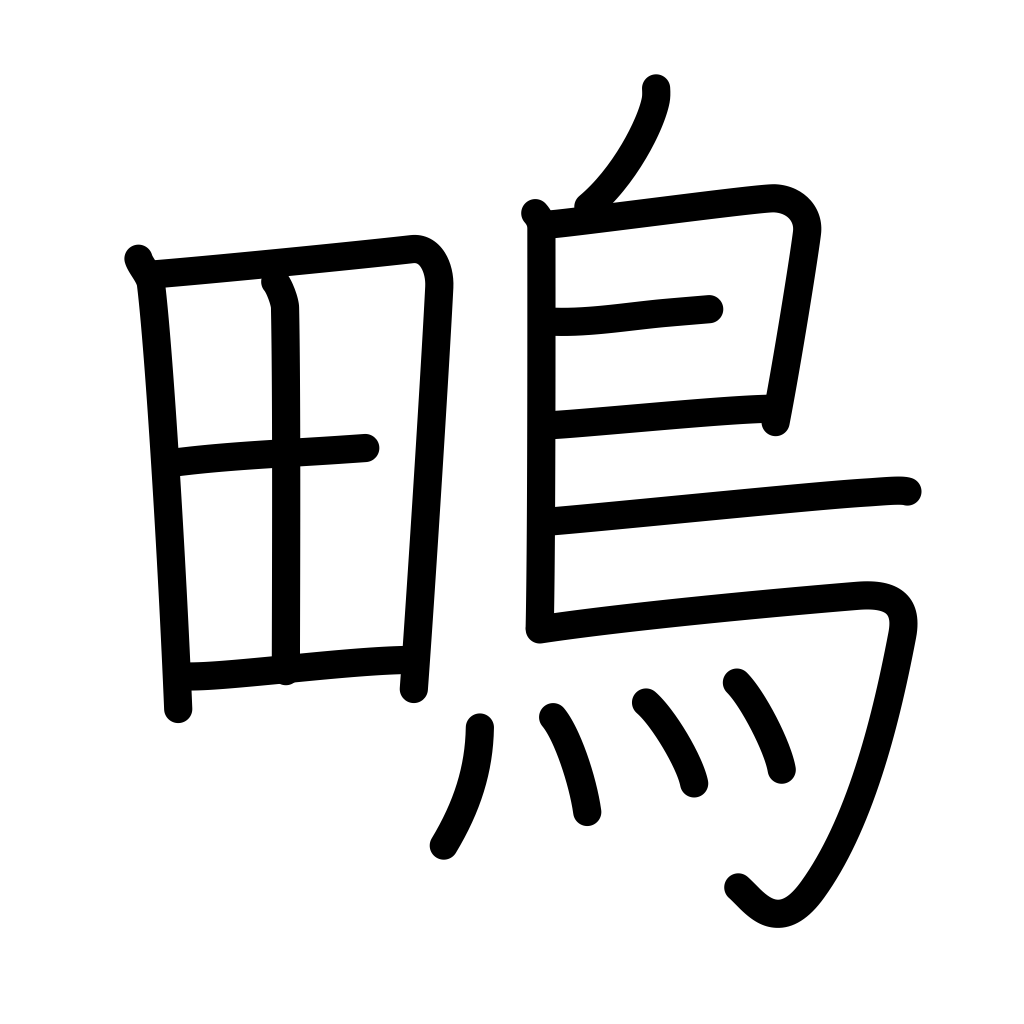
Meaning: snipe